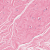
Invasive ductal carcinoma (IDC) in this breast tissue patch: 0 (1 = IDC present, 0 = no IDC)